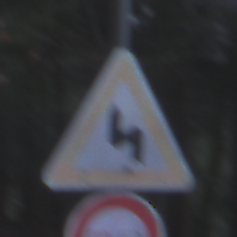
Verkehrszeichen: DoppelkurveZunaechstLinks
Zusatzzeichen unten: Ueberholverbot
Umgebung: Outdoor, Nature
Tageszeit: MorningAfternoon
Wetter: Overcast
Licht: Natural
Jahreszeit: Winter
Kontrast: LowContrast